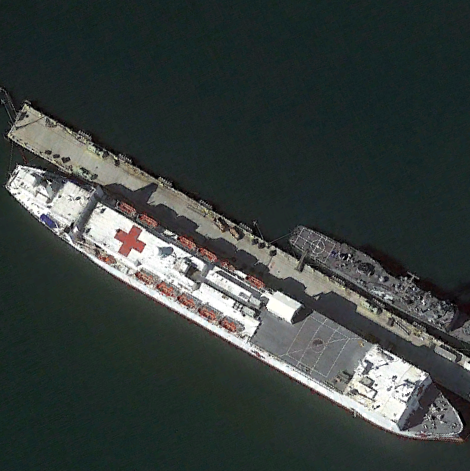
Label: civil